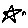
Label: star